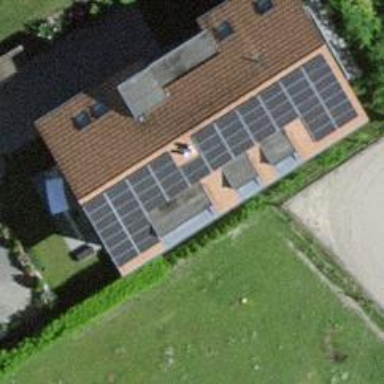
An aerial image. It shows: Solar photovoltaic panel generator.